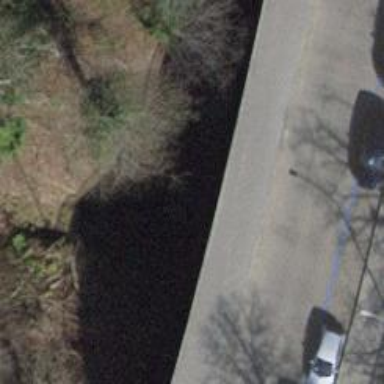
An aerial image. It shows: Asphalt footway that serves as sidewalk on bridge.